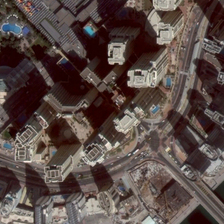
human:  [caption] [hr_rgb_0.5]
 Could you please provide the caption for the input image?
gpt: many tall buildings are in a commercial area .

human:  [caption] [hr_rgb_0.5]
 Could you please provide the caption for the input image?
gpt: many tall buildings are in a commercial area .

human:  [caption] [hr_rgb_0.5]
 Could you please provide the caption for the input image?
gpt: many tall buildings are in a commercial area .

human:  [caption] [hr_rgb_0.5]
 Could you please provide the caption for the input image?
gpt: many tall buildings are in a commercial area .

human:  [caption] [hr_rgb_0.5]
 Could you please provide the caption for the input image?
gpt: many tall buildings are in a commercial area .